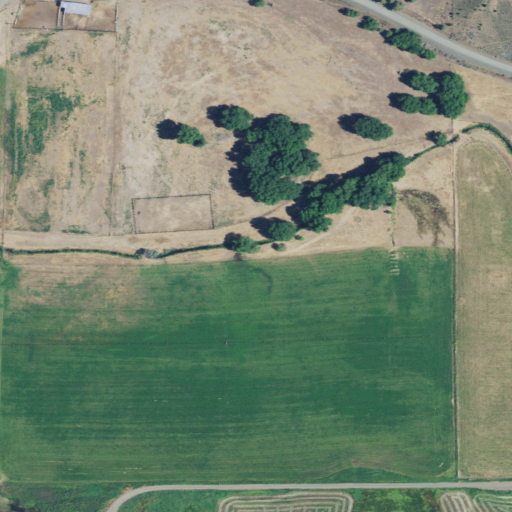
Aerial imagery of valley in Oregon named Waterspout Gulch containing cultivated crops, shrub, herbaceous wetlands, open development, pasture, and low intensity development